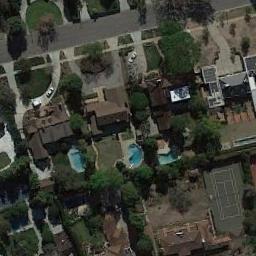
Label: tennis_court